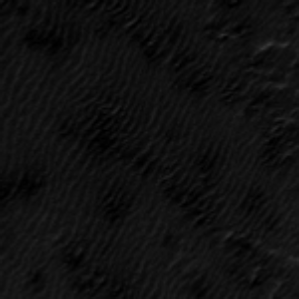
Label: frost